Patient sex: M
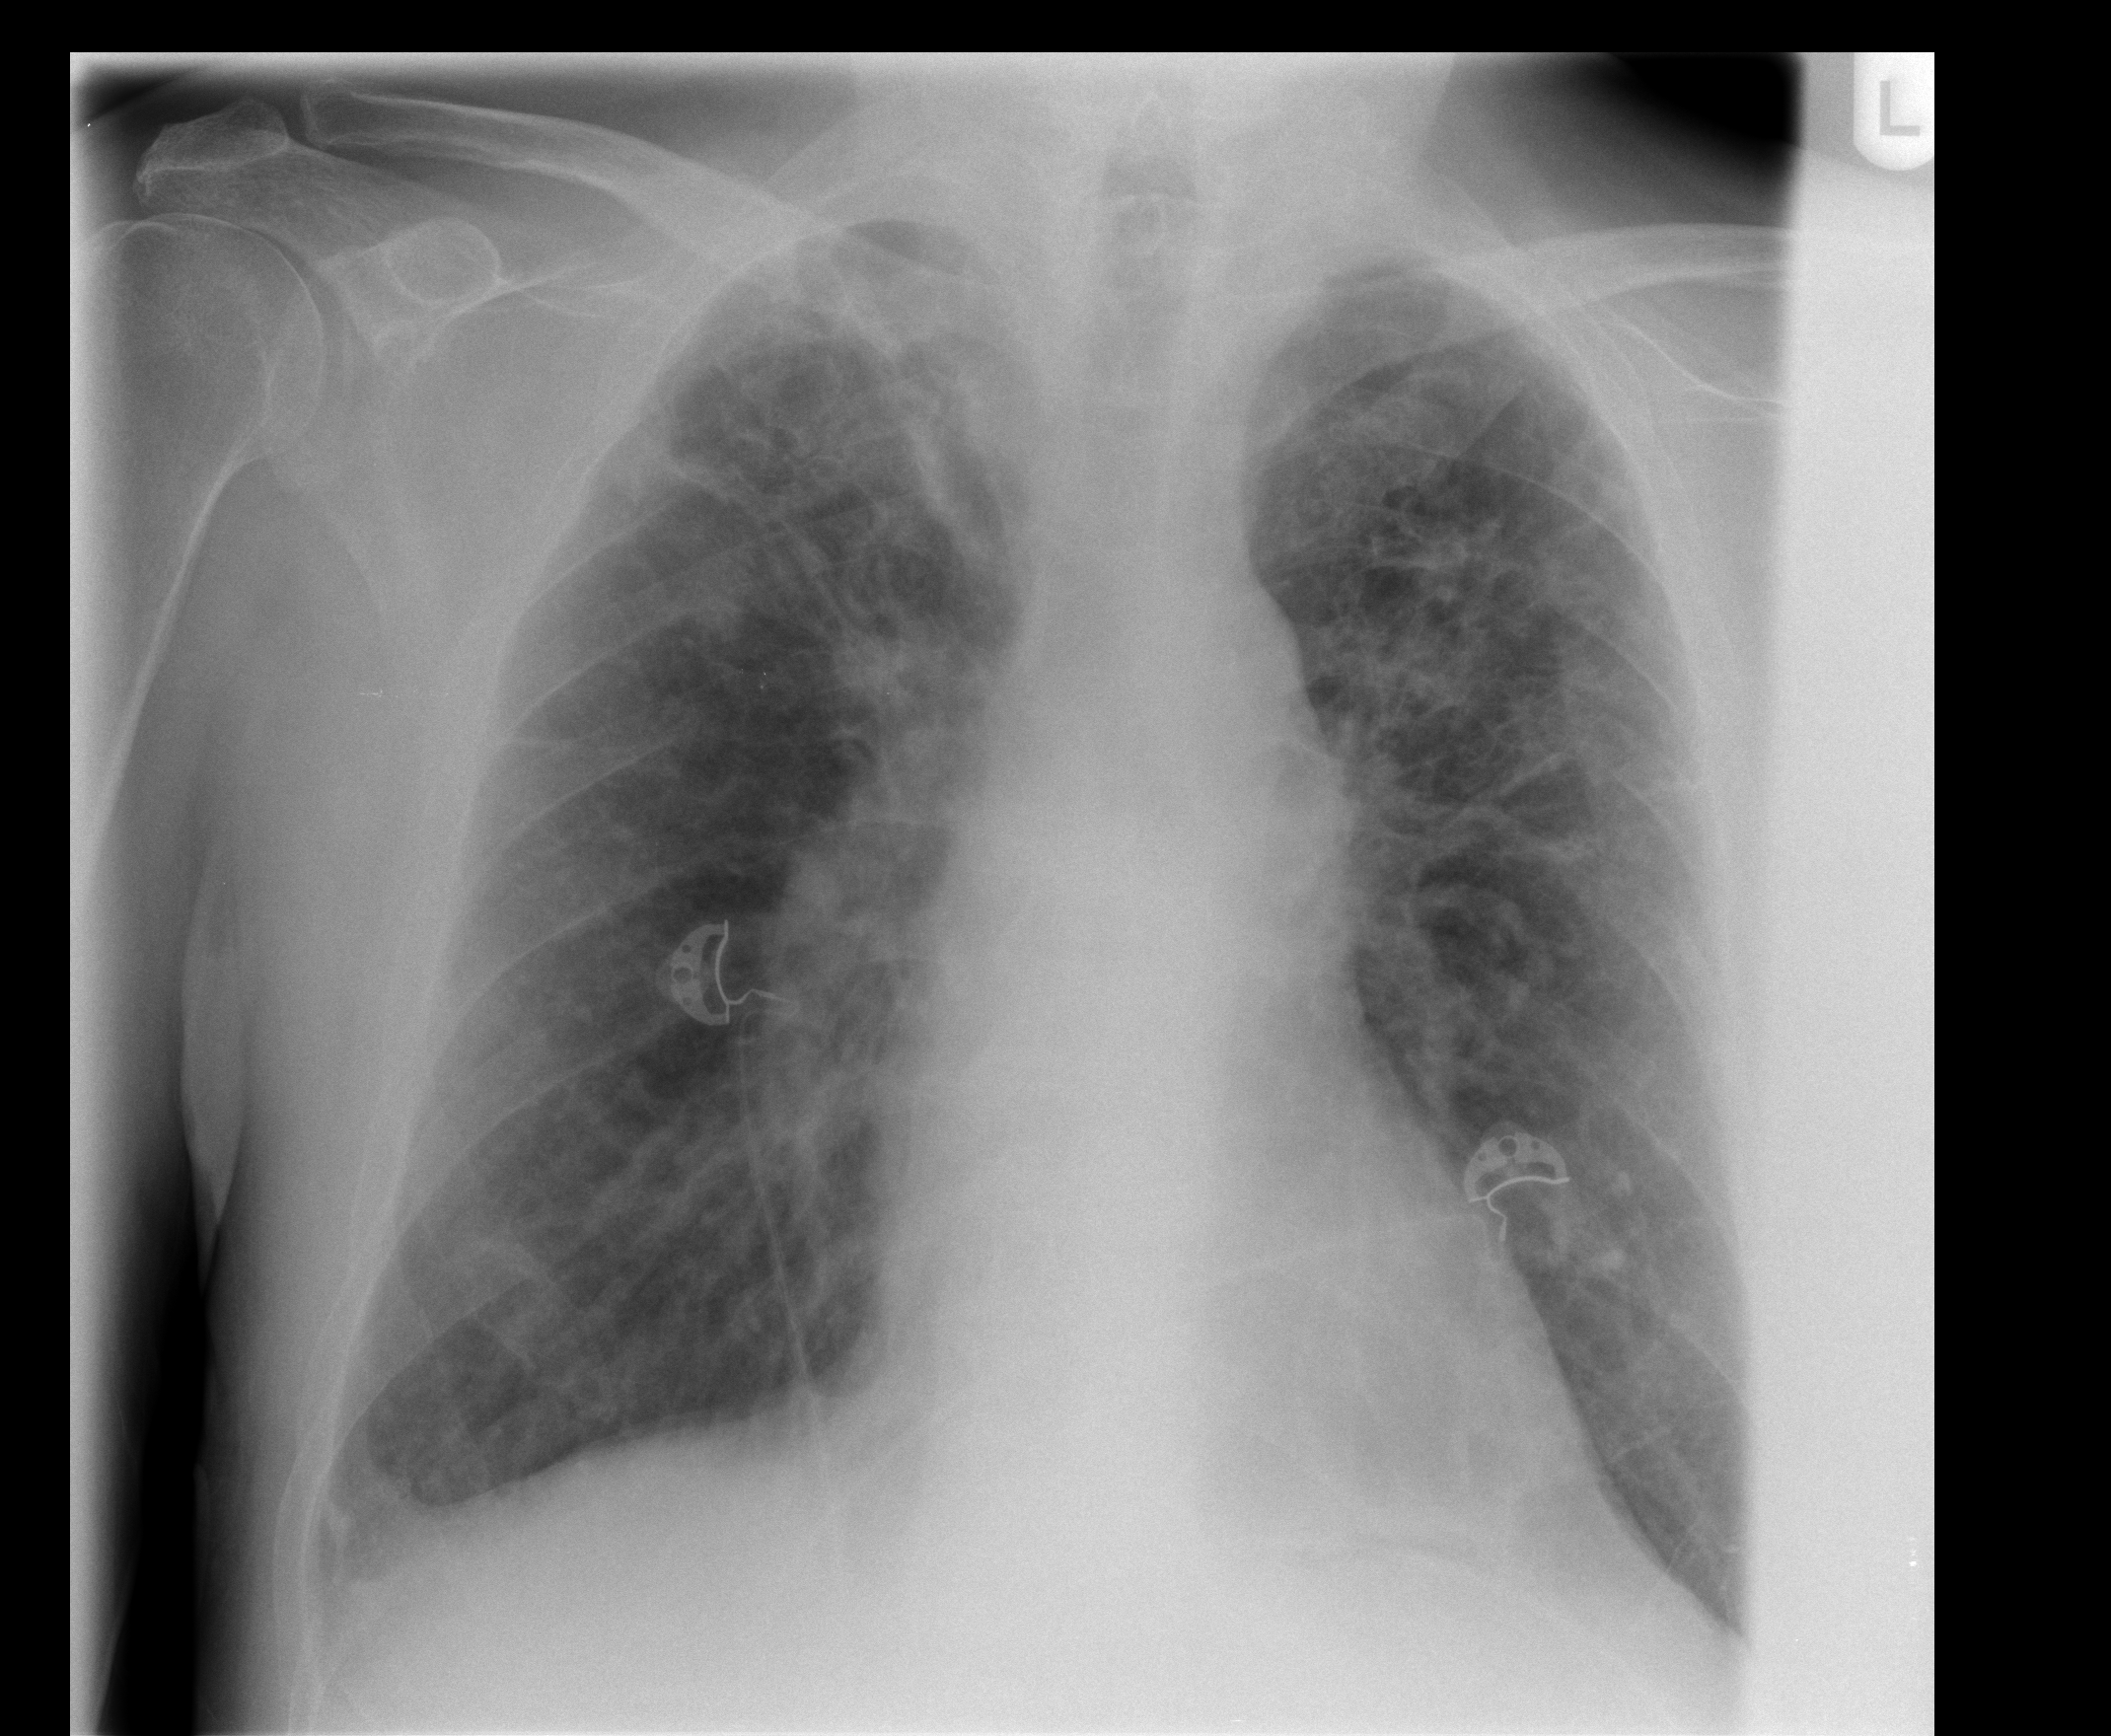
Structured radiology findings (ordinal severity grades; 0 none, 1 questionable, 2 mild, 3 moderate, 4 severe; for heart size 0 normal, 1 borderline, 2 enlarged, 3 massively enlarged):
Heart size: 0
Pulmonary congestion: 2
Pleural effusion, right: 0
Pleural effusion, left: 0
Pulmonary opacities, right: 1
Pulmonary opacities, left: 1
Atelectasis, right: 1
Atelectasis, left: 0